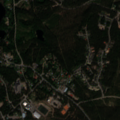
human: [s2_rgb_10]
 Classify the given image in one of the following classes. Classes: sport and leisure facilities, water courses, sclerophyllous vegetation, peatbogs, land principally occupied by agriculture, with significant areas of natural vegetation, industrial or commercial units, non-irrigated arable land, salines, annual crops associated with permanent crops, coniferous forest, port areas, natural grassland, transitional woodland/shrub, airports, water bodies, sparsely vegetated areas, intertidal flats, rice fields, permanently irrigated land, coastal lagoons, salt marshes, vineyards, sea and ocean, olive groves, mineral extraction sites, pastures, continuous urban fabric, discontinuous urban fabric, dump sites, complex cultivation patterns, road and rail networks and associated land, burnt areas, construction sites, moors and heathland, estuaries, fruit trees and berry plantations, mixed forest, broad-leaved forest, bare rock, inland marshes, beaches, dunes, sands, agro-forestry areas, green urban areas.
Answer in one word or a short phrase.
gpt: discontinuous urban fabric, coniferous forest, transitional woodland/shrub, water bodies